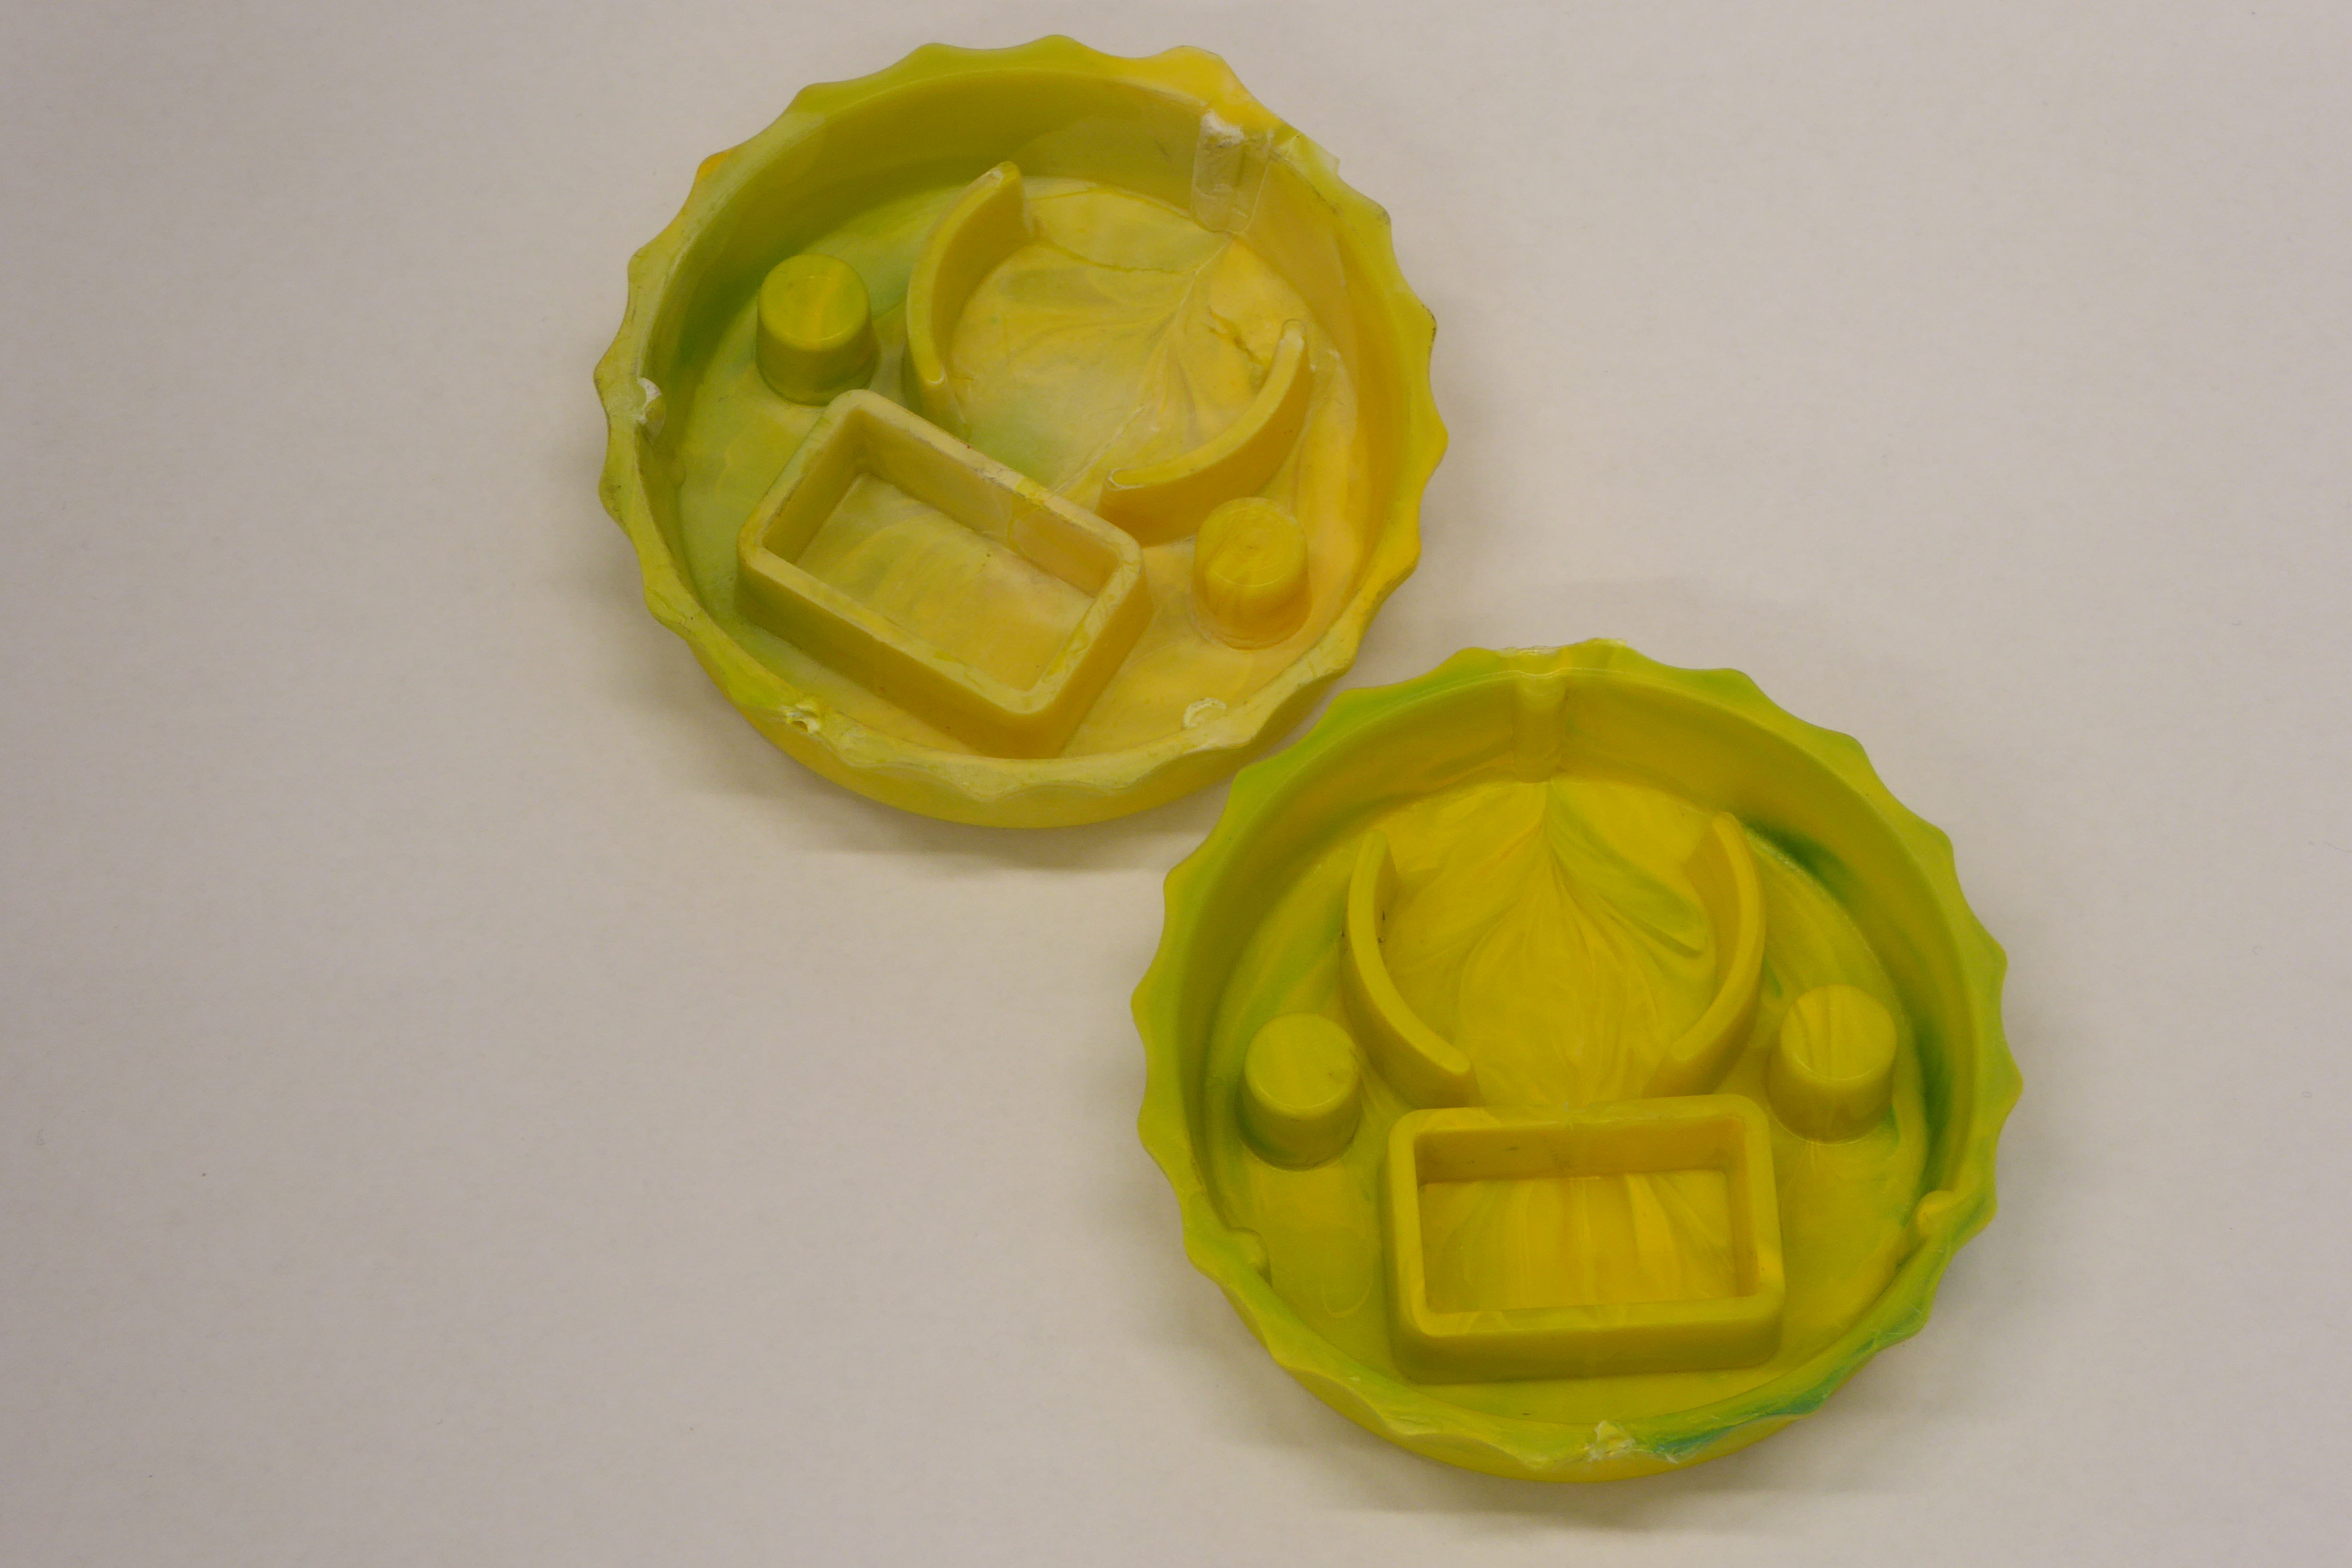
Label: Bottle Opener - Cover